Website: bh-photo
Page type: gifting
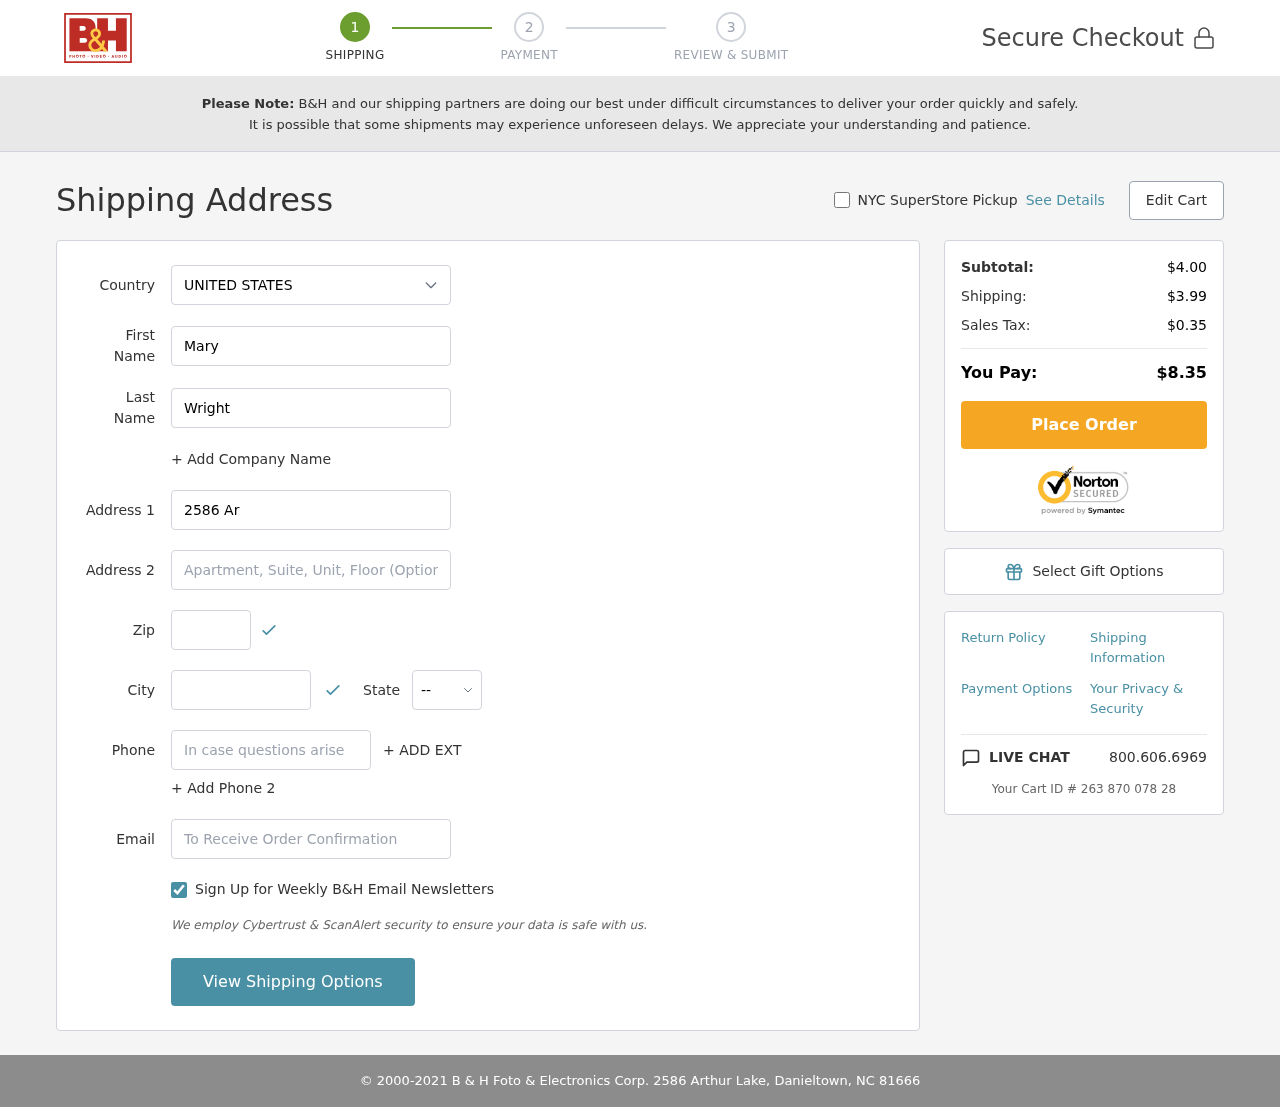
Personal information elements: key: PII_CITY
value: Danieltown
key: PII_COUNTRY
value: United States
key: PII_EMAIL
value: mwright@yahoo.com
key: PII_FIRSTNAME
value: Mary
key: PII_LASTNAME
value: Wright
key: PII_PHONE
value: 4517720695
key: PII_POSTCODE
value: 81666
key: PII_STATE_ABBR
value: NC
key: PII_STREET
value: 2586 Arthur Lake
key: PII_STREET2
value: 20226 Keith Groves Suite 065
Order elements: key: ORDER_SUBTOTAL
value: $4.00
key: ORDER_SHIPPING_COST
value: $3.99
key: ORDER_TAX
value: $0.35
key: ORDER_TOTAL
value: $8.35
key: ORDER_ID
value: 263 870 078 28